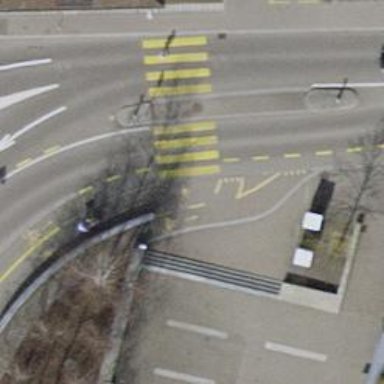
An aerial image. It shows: Road with steps.